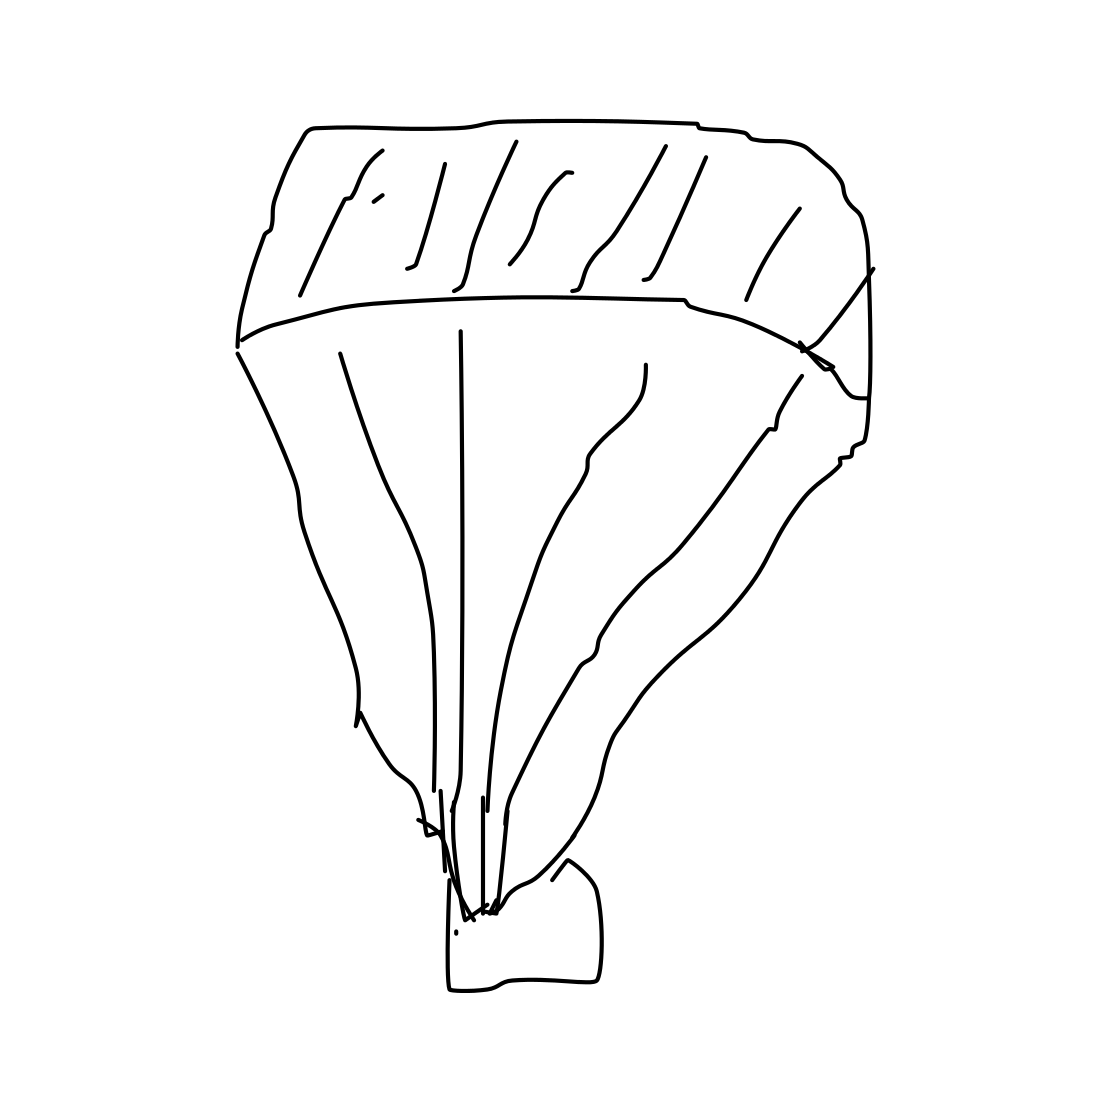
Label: parachute